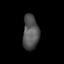
Tissue: skin
Cell type: Fibroblasts
Senescence score: 0.7031
Nuclear area (px): 540
Mean DAPI intensity: 84.522